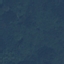
Land use / land cover: Forest